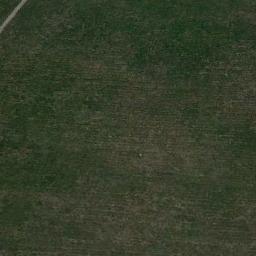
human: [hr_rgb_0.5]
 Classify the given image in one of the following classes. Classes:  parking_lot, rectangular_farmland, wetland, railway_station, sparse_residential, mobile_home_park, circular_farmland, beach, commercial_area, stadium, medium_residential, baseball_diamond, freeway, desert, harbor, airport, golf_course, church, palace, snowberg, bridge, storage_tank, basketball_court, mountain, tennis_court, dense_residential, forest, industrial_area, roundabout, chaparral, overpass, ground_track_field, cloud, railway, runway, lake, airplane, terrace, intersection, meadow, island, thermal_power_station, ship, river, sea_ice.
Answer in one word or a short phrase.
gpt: meadow